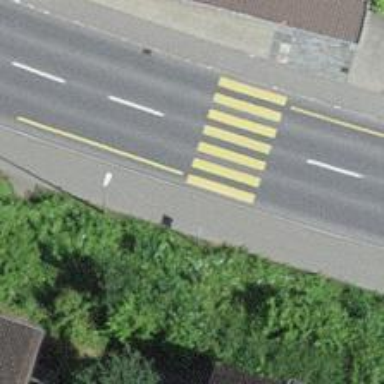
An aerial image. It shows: Uncontrolled zebra crossing on the road.